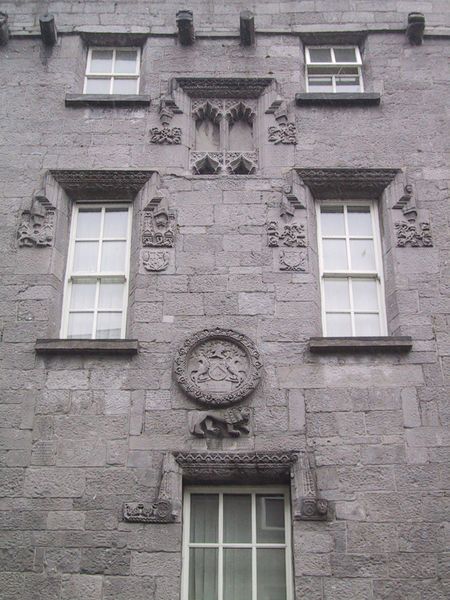
Titel: Lynch’s Castle; Turmhaus in Galway
Standort: Galway, St. Nicholas (EU - IR)
Schlagwörter: wand, architektur, ornamente, fensterbogen, rossetten